Field crop: maize
Growth stage: 1
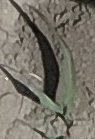
Species: sorghum